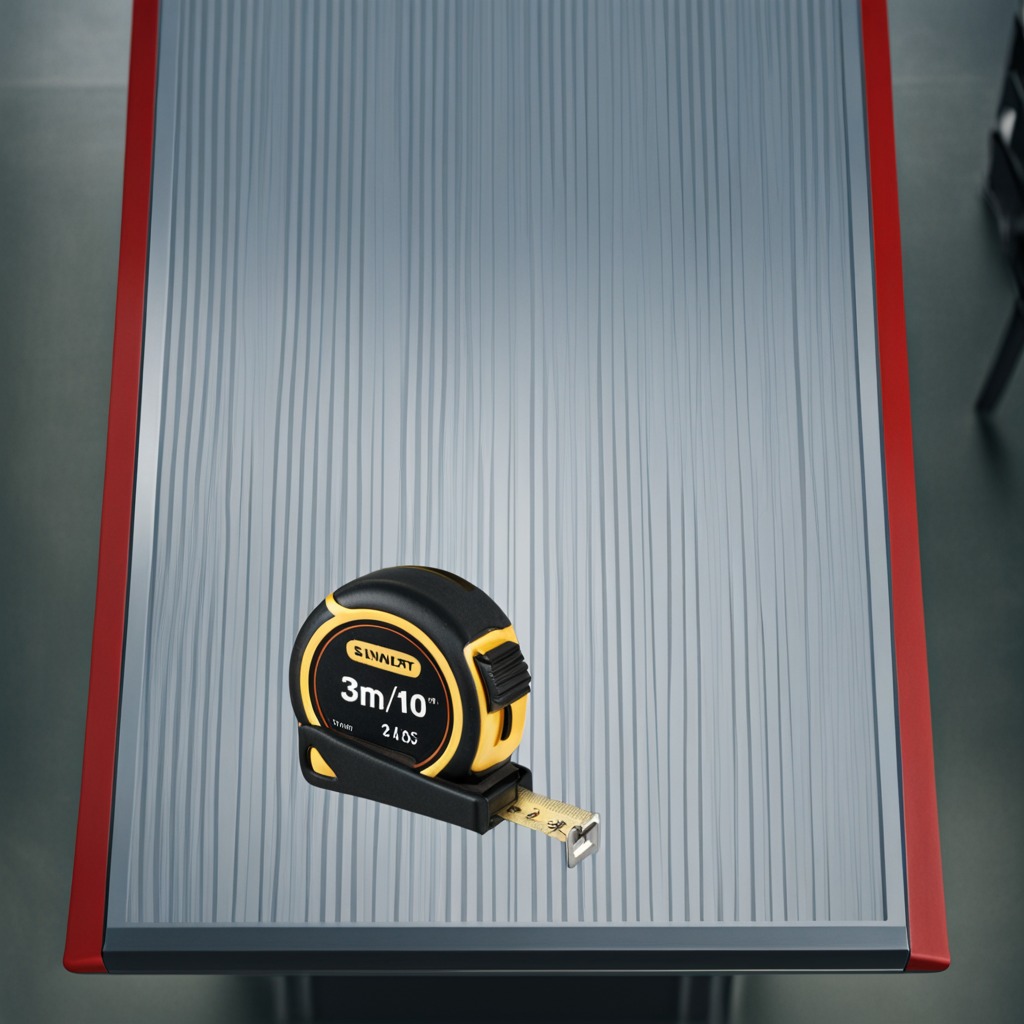
A measuring tape is lying on the toolbox surface in the airplane hangar workshop.